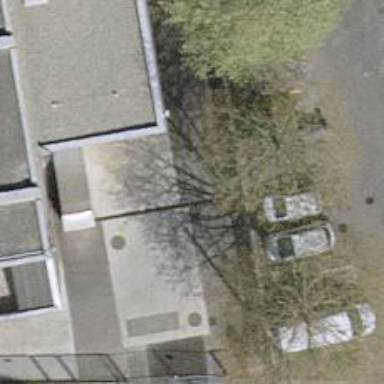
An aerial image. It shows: Building with surveillance equipment installed.